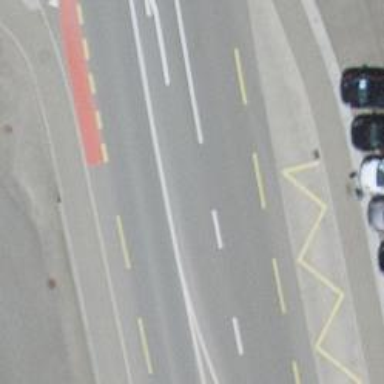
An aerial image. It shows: Bus stop with designated public transport stop position.